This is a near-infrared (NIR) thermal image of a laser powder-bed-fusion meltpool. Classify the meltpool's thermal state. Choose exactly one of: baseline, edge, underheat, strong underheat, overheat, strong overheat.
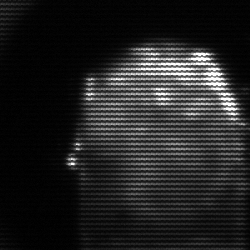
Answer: baseline